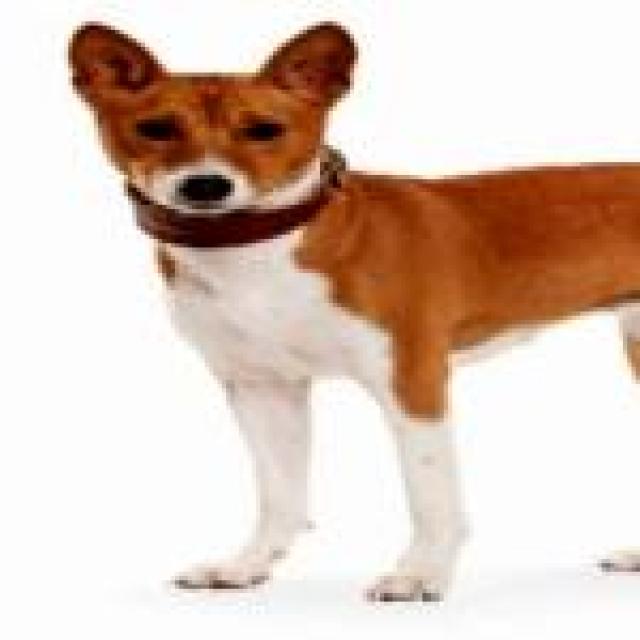
Healthy canine skin — no visible lesions, inflammation, or abnormalities. The skin and coat appear normal.